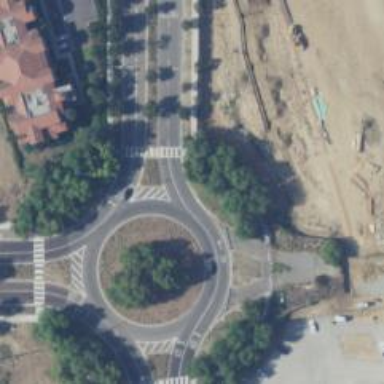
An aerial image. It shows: Crossing where footway and cycleway intersect.